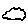
Label: cloud